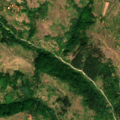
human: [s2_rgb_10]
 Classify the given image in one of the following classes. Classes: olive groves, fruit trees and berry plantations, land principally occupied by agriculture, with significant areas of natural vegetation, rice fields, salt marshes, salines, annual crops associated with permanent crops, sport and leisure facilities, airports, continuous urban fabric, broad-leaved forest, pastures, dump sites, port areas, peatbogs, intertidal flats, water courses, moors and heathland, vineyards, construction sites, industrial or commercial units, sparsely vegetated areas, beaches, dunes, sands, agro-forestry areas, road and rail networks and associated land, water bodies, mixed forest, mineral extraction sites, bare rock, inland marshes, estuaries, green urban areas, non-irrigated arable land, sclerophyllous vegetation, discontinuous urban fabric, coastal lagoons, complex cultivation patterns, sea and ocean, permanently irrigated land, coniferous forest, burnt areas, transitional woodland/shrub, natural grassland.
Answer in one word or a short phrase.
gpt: pastures, complex cultivation patterns, land principally occupied by agriculture, with significant areas of natural vegetation, mixed forest, natural grassland, transitional woodland/shrub